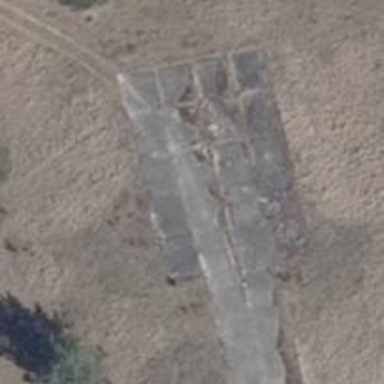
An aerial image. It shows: Concrete track with grade 1 quality.